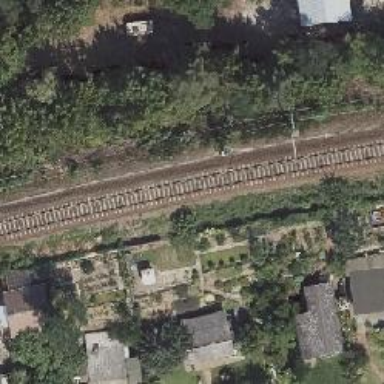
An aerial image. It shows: Railway track with contact lines for electrification.